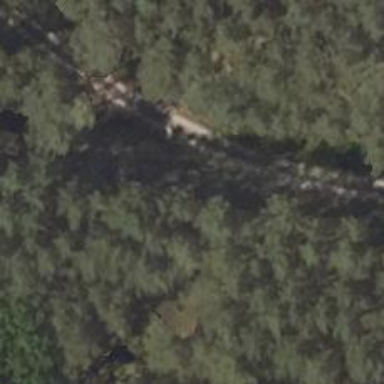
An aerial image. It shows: Sandy track road with grade4 tracktype.